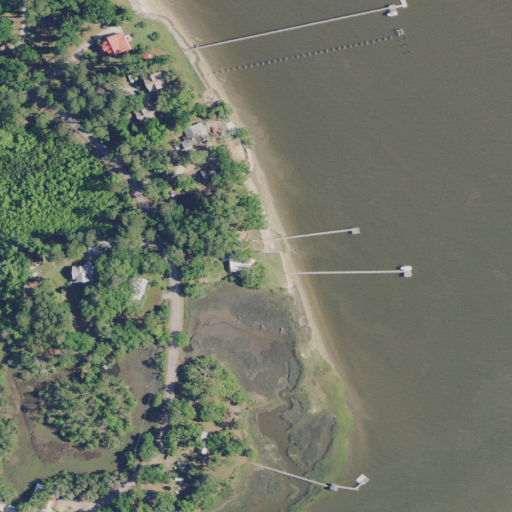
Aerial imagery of cape in South Carolina named Sams Point containing open water, herbaceous wetlands, evergreen forest, woody wetlands, open development, low intensity development, mixed forest, and deciduous forest